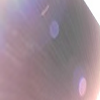
Label: sunburn